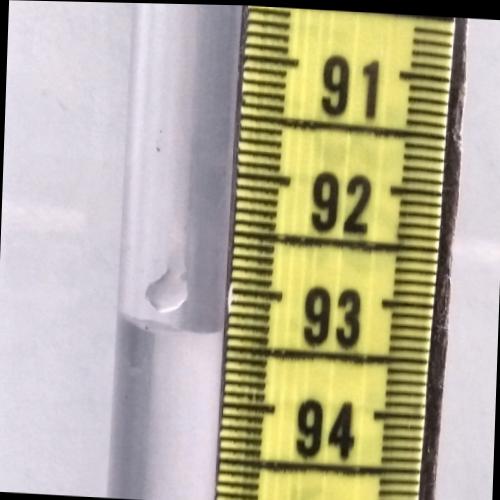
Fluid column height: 93.4 cm